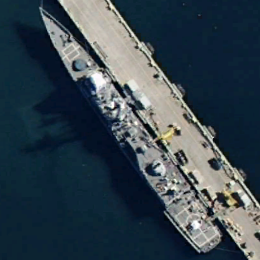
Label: cruiser